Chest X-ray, AP view. Patient: 58 years old, sex M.
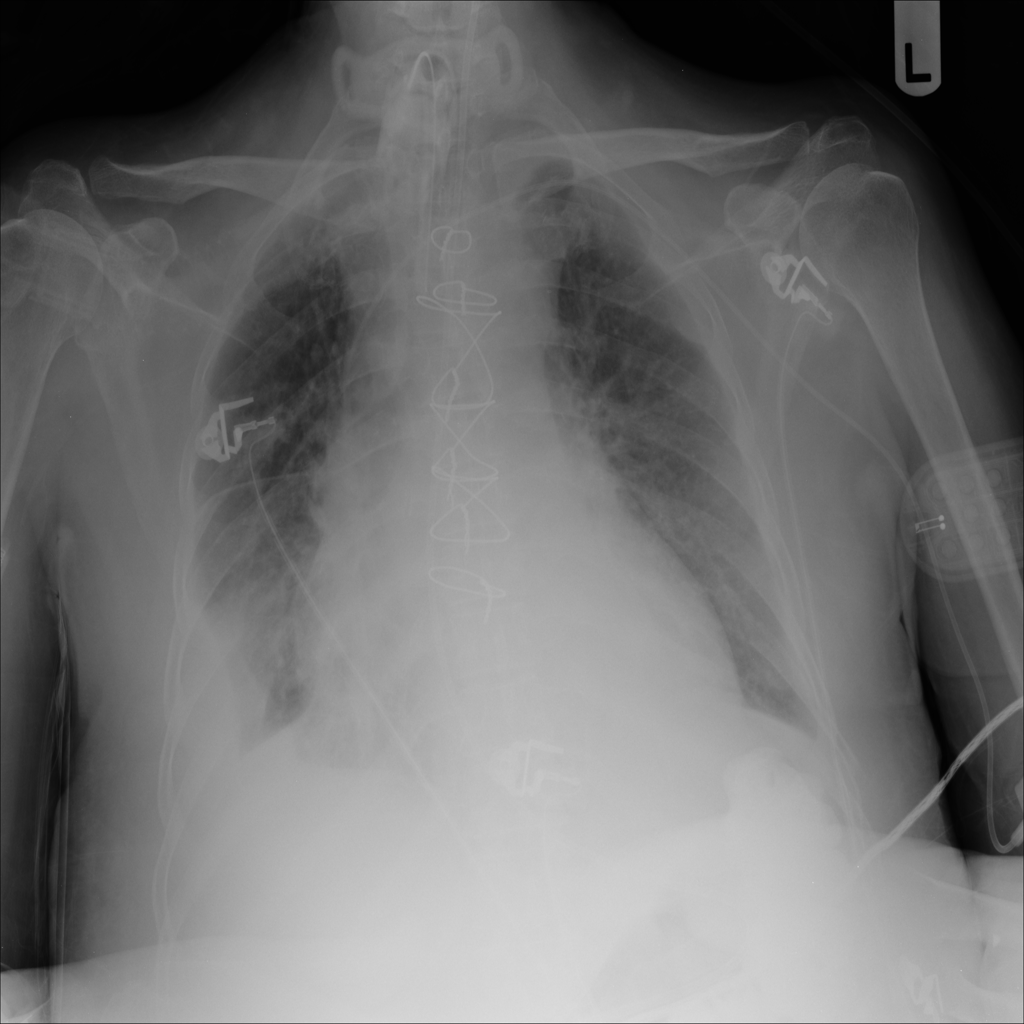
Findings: Effusion